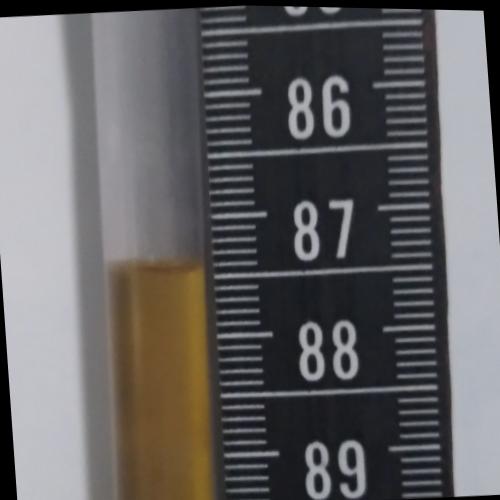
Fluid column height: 87.4 cm